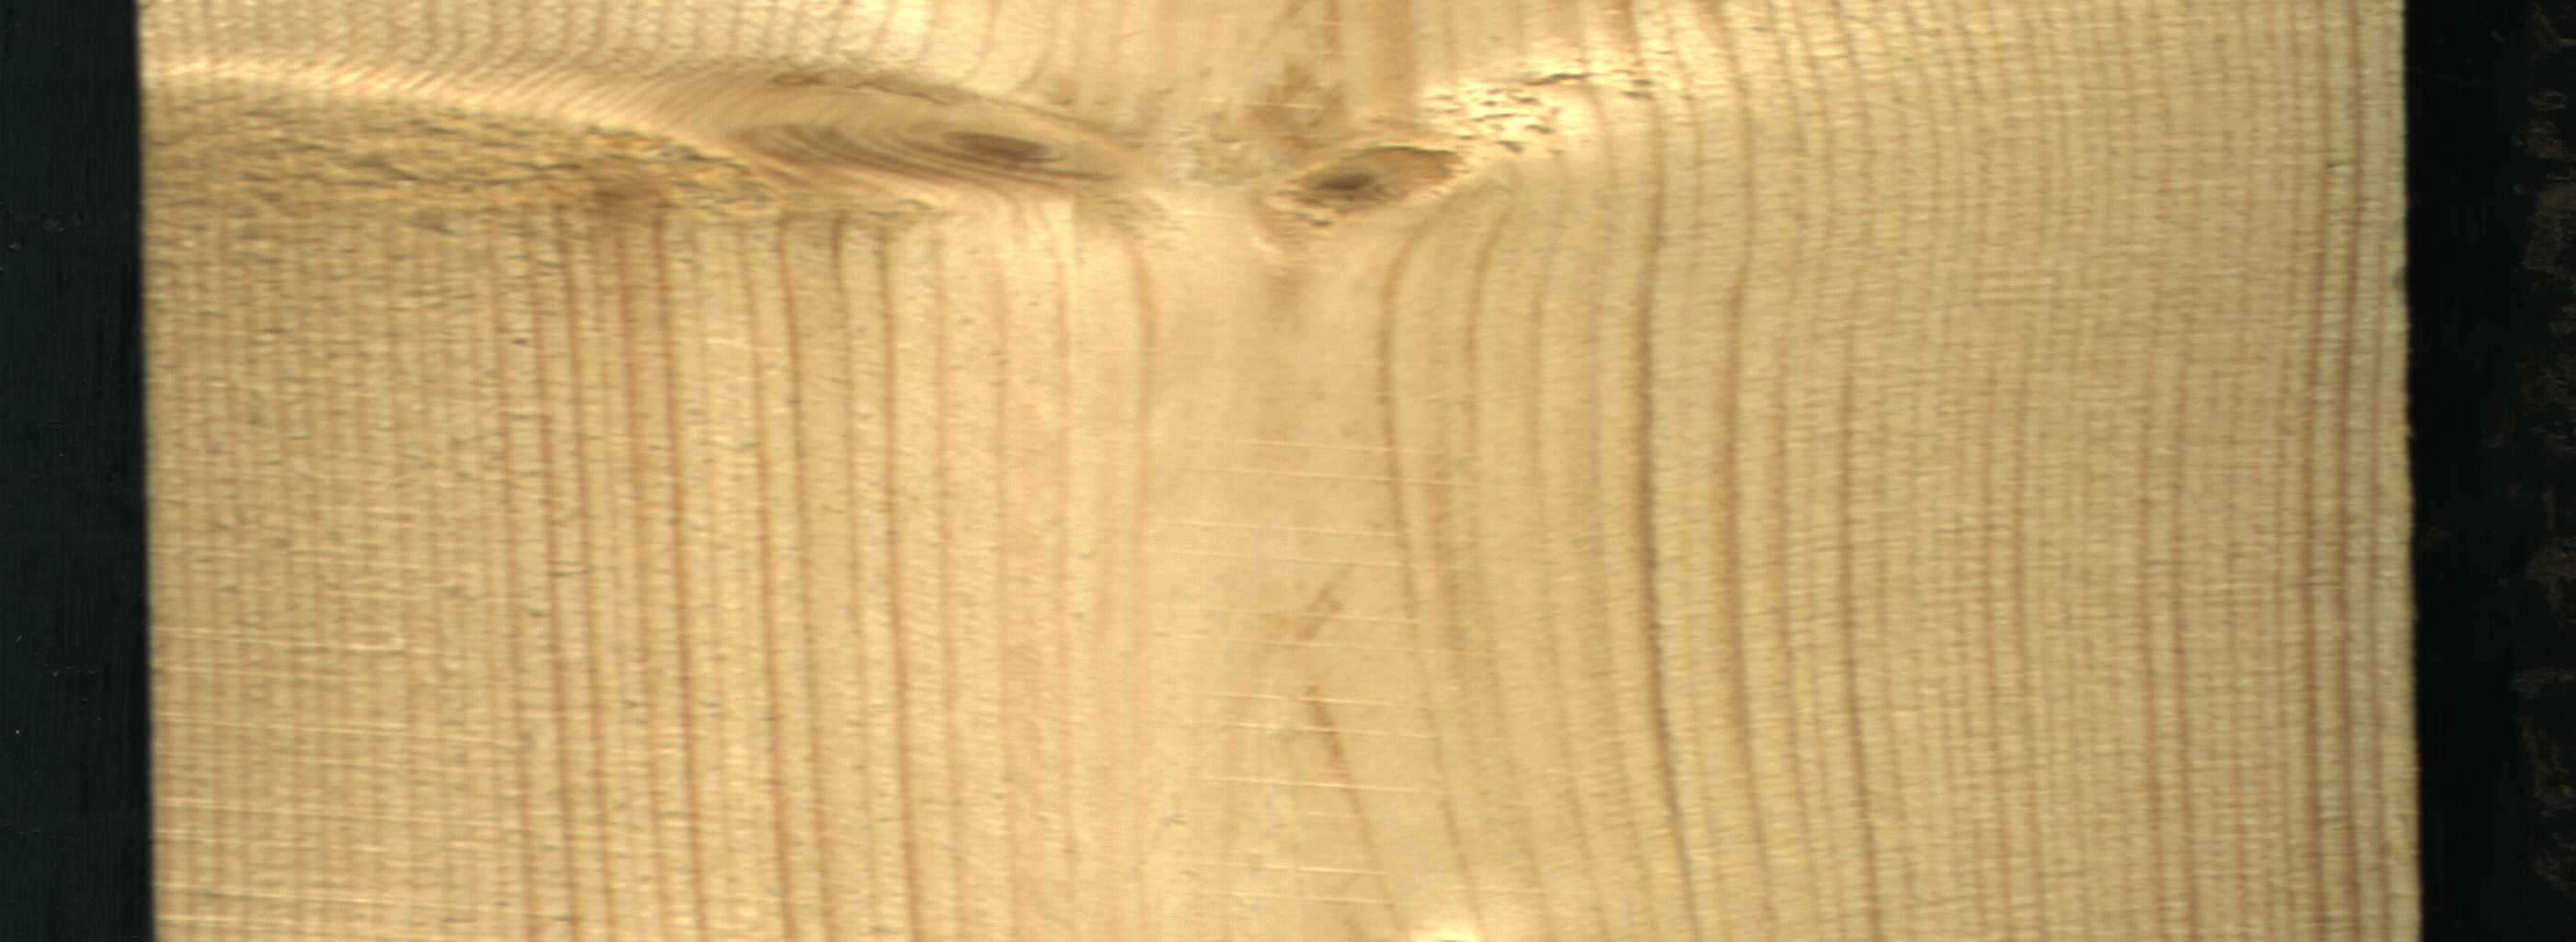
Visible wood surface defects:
Live_Knot
Live_Knot